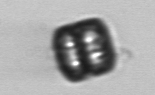
Label: Thalassiosira